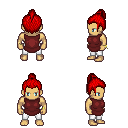
a pixel art fantasy rpg character, male body template, human, tanned skin, maroon tunic, white pants, red short topknot hairstyle, bracelets, four views (front, back, left, right), 2x2 character sprite sheet, small pixel art, hard edges, no anti-aliasing